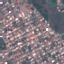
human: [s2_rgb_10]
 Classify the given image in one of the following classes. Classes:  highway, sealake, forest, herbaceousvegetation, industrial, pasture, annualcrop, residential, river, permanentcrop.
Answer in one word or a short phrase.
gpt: Residential